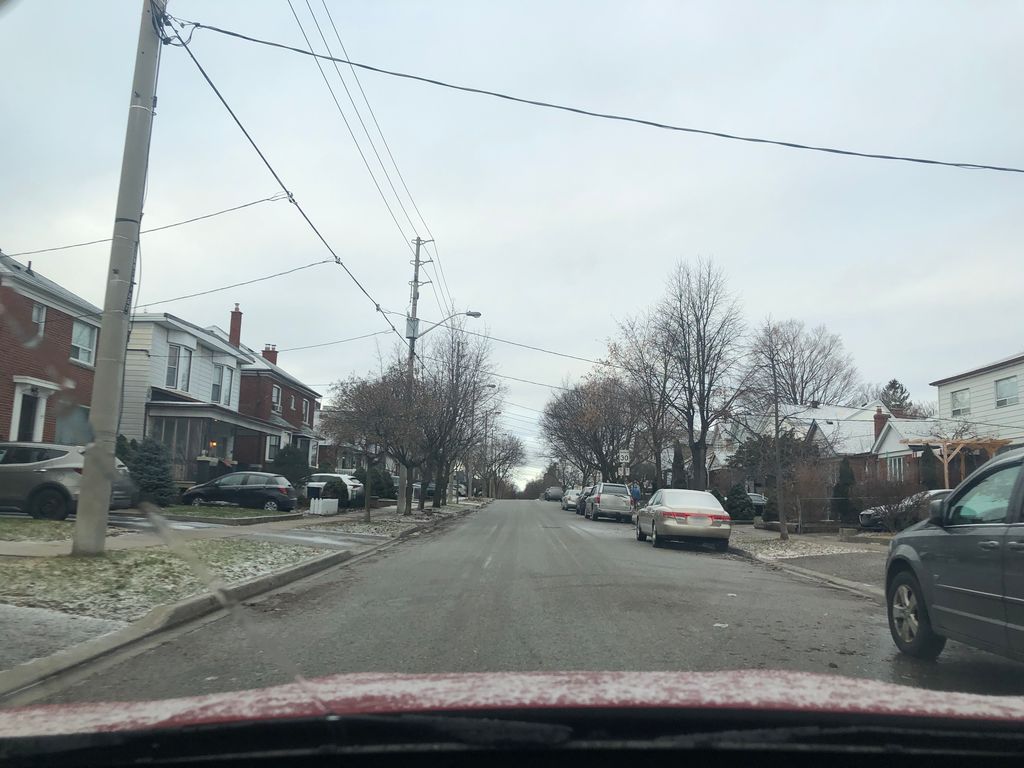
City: toronto